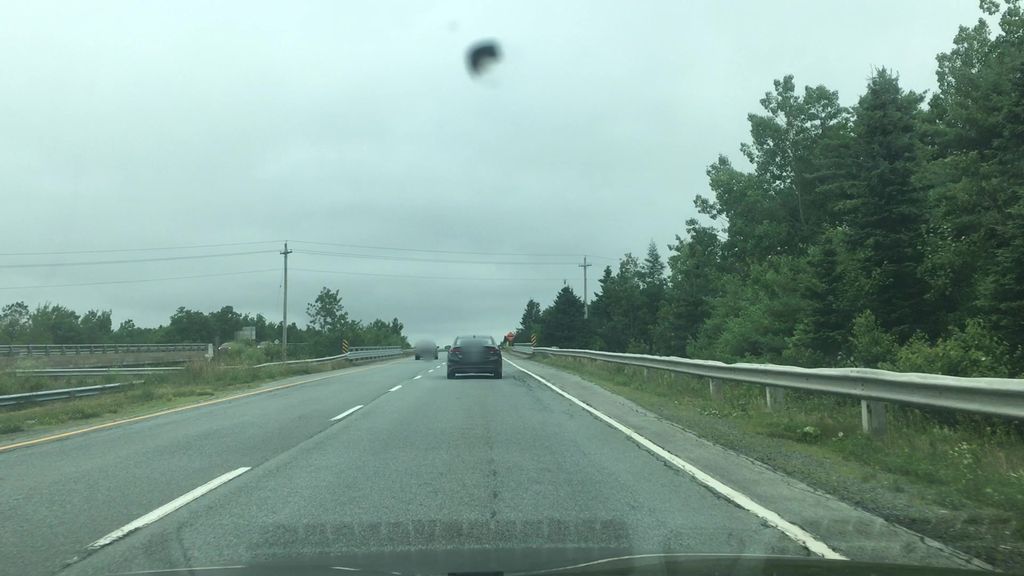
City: halifax